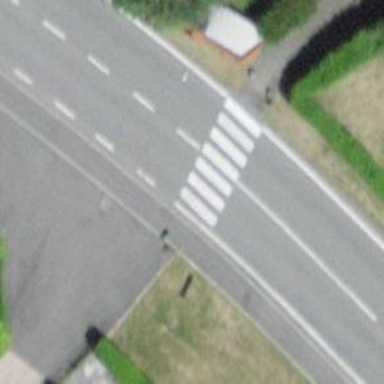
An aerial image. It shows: Uncontrolled road crossing.